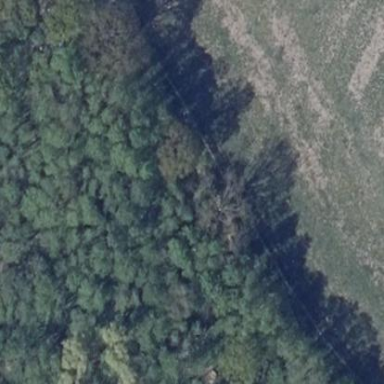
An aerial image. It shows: Forest area.